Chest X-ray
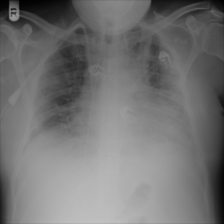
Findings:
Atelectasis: positive
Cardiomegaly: negative
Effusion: negative
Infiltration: negative
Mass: negative
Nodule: negative
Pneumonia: negative
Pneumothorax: negative
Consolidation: negative
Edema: negative
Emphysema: negative
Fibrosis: negative
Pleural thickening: negative
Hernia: negative